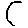
Label: hexagon